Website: macys
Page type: billing-address
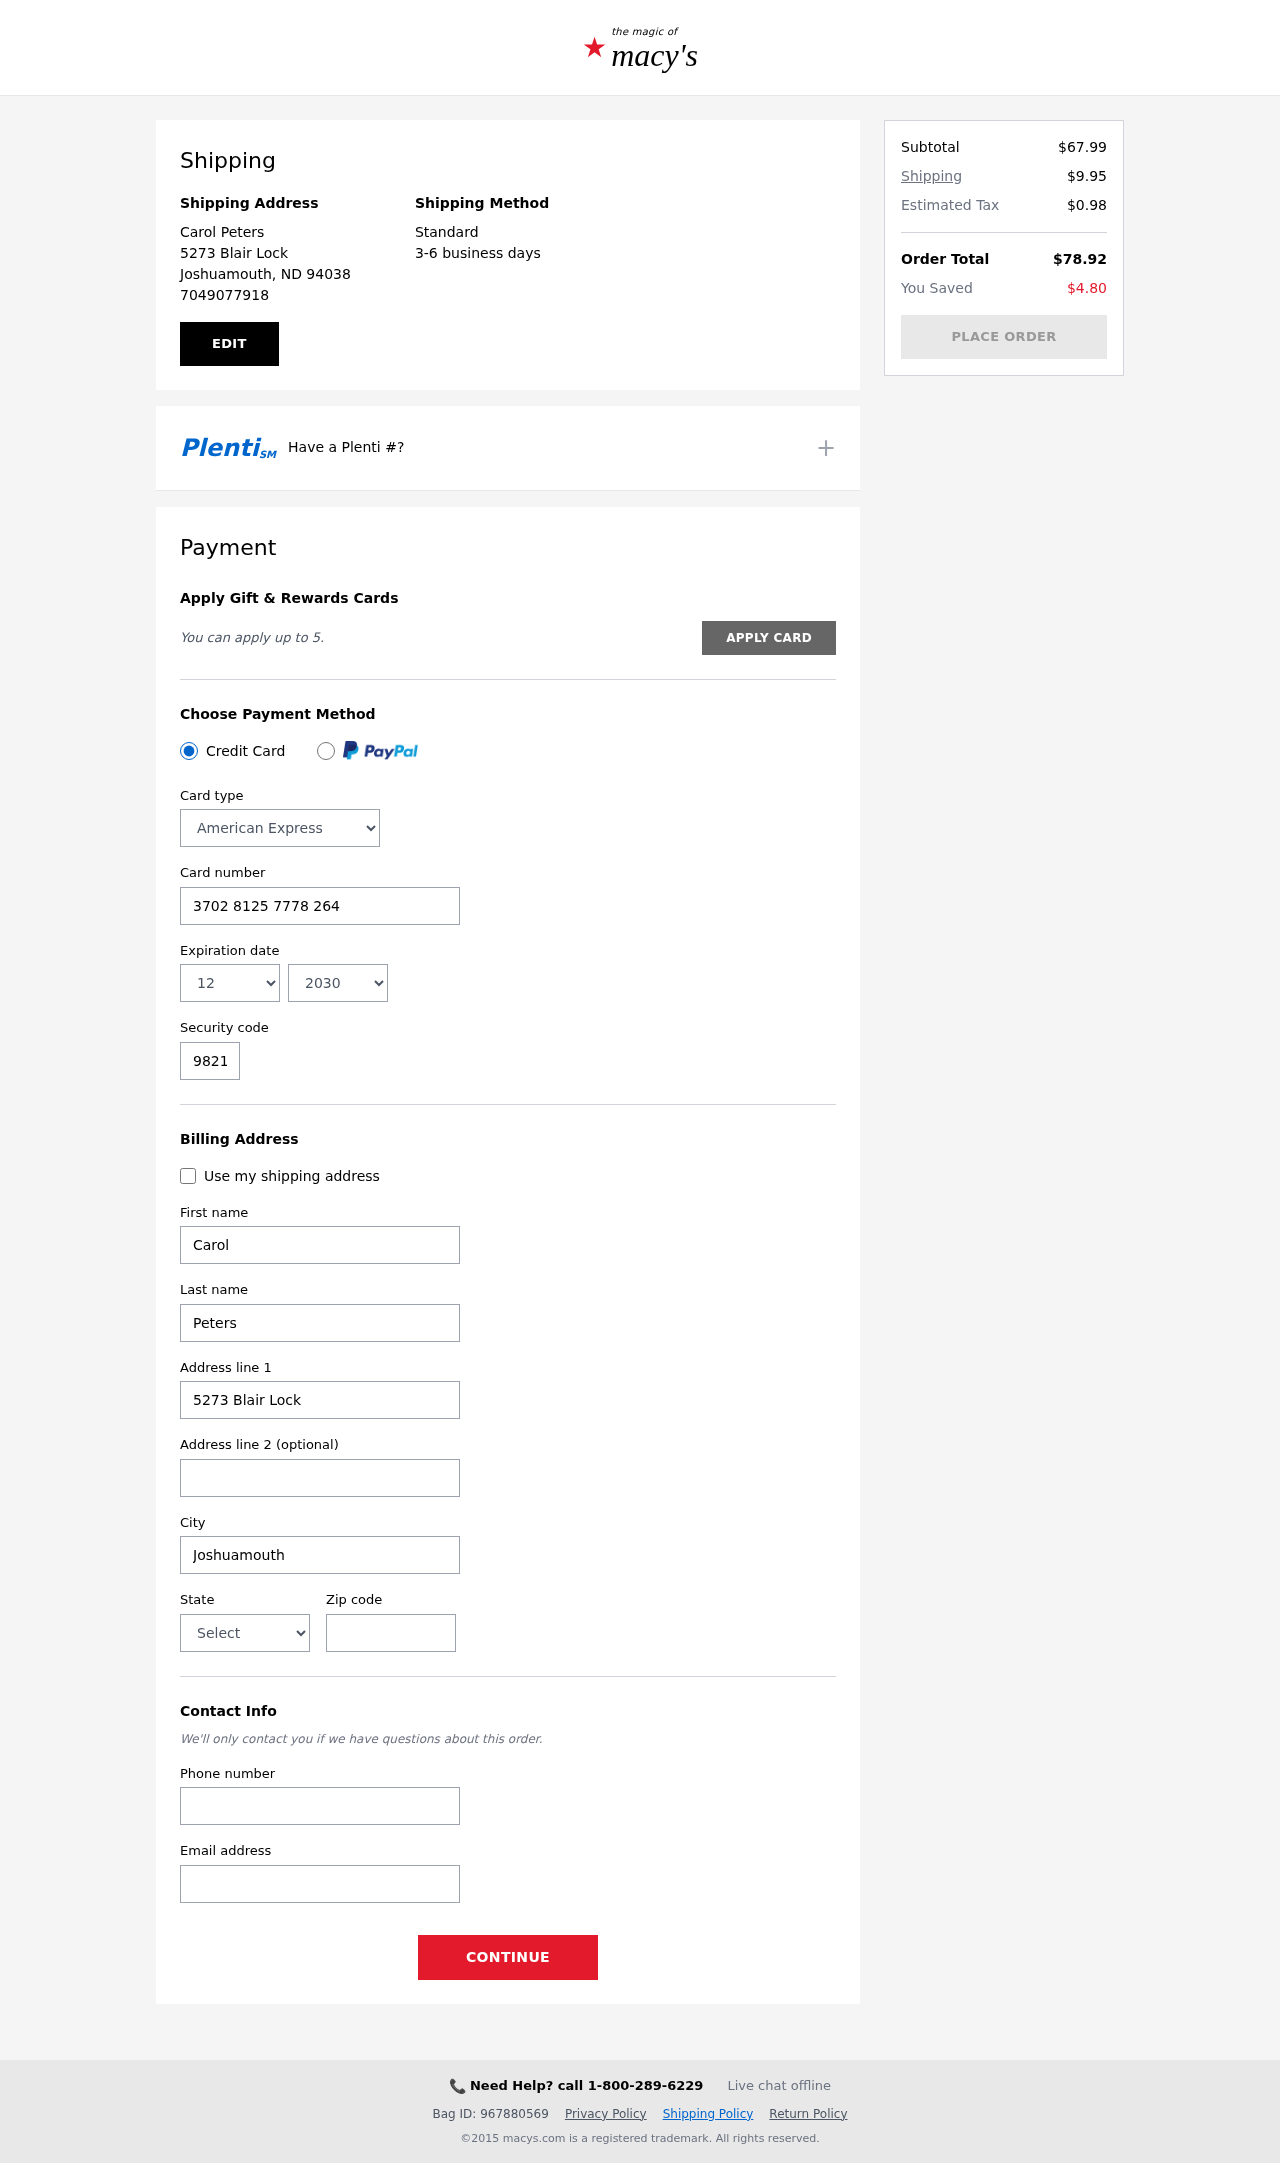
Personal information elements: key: PII_CARD_CVV
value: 9821
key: PII_CARD_EXPIRY_MONTH
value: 12
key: PII_CARD_EXPIRY_YEAR
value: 30
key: PII_CARD_NUMBER
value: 3702 8125 7778 264
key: PII_CARD_TYPE
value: American Express
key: PII_CITY
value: Joshuamouth
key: PII_CITY_STATE_ZIP
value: Joshuamouth, ND 94038
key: PII_EMAIL
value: cpeters@gmail.com
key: PII_FIRSTNAME
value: Carol
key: PII_FULLNAME
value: Carol Peters
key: PII_LASTNAME
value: Peters
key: PII_PHONE
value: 7049077918
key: PII_POSTCODE
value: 94038
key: PII_STATE
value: North Dakota
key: PII_STREET
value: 5273 Blair Lock
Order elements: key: ORDER_SUBTOTAL
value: $67.99
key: ORDER_SHIPPING_COST
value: $9.95
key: ORDER_TAX
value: $0.98
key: ORDER_TOTAL
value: $78.92
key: ORDER_SAVINGS
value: $4.80